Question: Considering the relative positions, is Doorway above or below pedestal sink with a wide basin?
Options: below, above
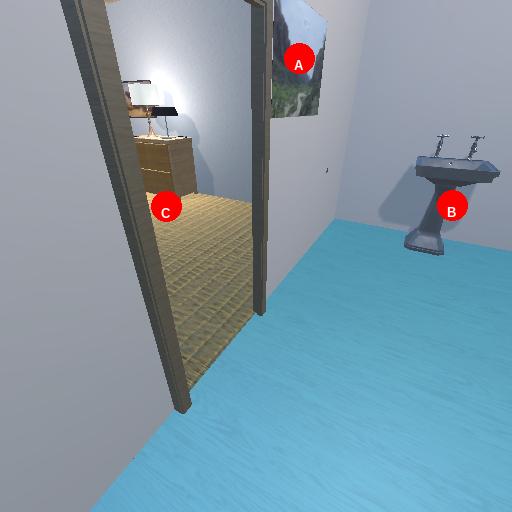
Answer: below